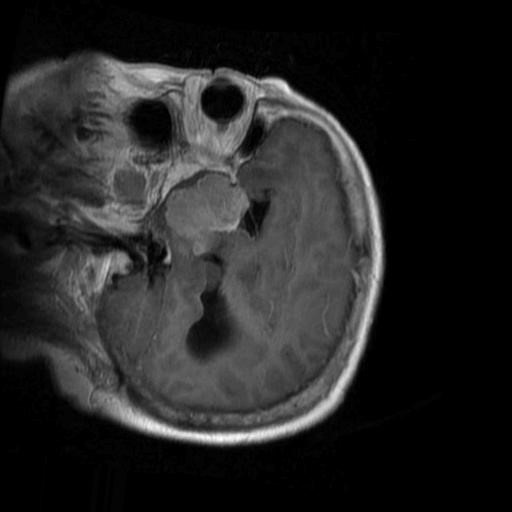
Label: brain_menin